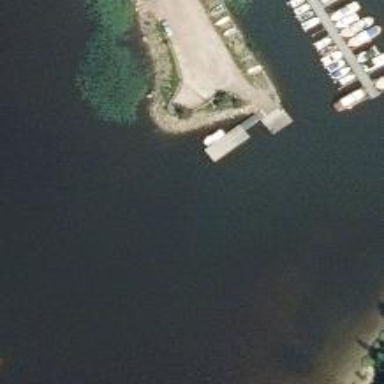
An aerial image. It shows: Pier with mooring facilities.